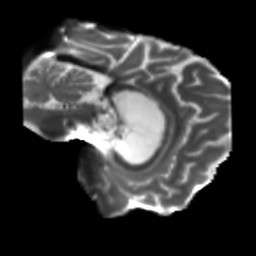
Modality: T2w
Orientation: sagittal
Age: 31
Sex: female
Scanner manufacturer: siemens
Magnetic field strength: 3 T
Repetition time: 5.25 s
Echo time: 0.08 s